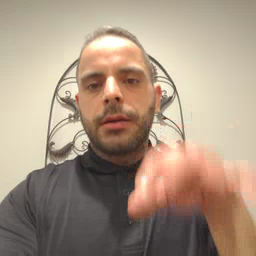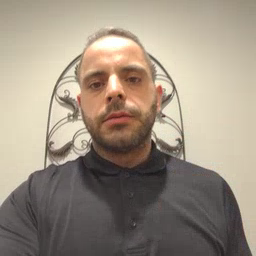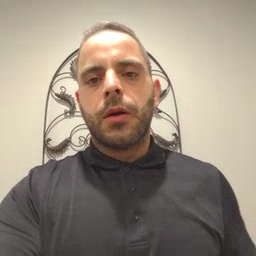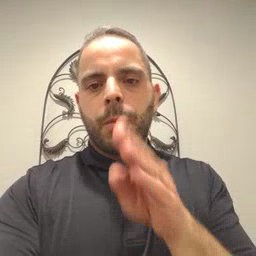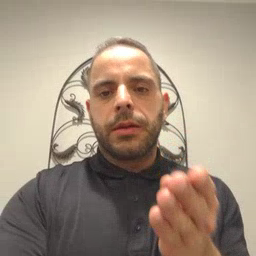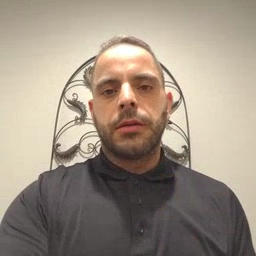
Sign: open